Question: I want to build a simple tagging system for my news section
DB setup (img borrowed from a previous post)

On my "Edit Article" screen, there are now tags sitting in an input field and the user can delete or type new tags. All good.
But when the page is submitted and I get this array of tag values, I'm thinking that I have to check each one against the 'Tag' table to see if it exists or not.
Is there any shortcut way of doing this or is it somehow possible to pass through tag_id=>tag_value? So far none of the preferred jQuery libraries seem to offer that: <URL>
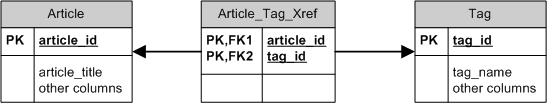
Answer: You should always check the submitted data on the server side as well.
If you are using MYSQL, you can try this:
'''
$sql = "SELECT a.* FROM (";
$first = true;
foreach( $submitted_tag_array as $v ) {
$v = mysql_real_escape_string($v);
$sql .= $first
? "
SELECT '$v' AS tag"
: "
UNION ALL SELECT '$v'";
$first = false;
}
$sql .= "
) AS a"
."
LEFT JOIN [tag] t ON t.tag_id = a.tag"
."
WHERE t.tag_id IS NULL";
$result = mysql_query($sql);
if( $row = mysql_fetch_assoc($result) ) {
// We found atleast one tag that doesn't exist in the database! Do something about it!
}
'''
The above code assumes you get an array of tag_id's in the submit. If you instead get tag names, you just have to change
'''
."
LEFT JOIN [tag] t ON t.tag_name = a.tag"
'''